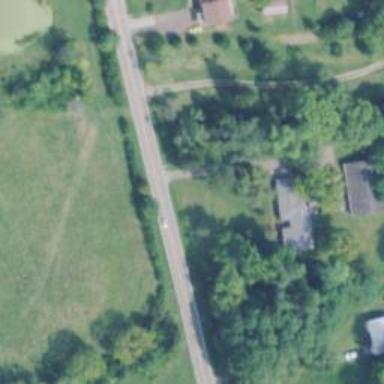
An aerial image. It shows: Driveway.